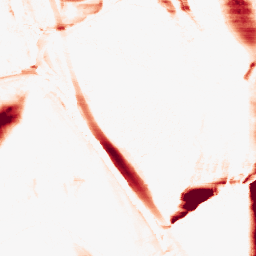
Category: morphological
Decomposition family: morphological_ellipse
Decomposition parameters: operation: opening
width: 5
height: 50
Upsampling method: regularized
Upsampling parameters: scale: 4
lambda_reg: 0.01
Upsampling scale: 4